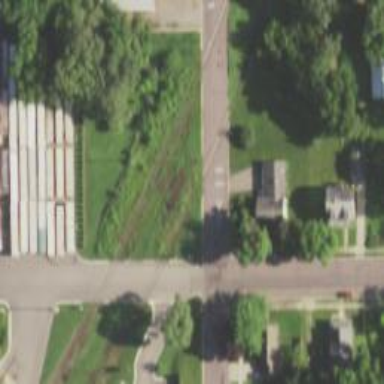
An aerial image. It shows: Level crossing with saltire marking.